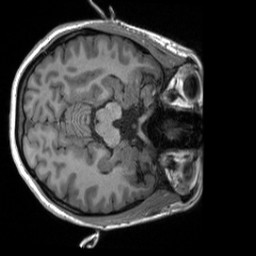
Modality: T1w
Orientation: axial
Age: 22
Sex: female
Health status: healthy
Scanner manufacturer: siemens
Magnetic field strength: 3 T
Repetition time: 2 s
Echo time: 0.00232 s